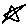
Label: star